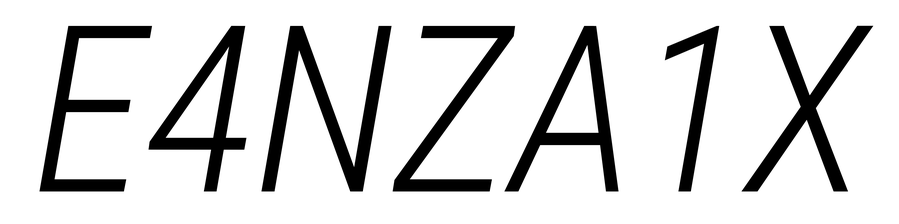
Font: Roboto-Italic_Condensed_Light_Italic